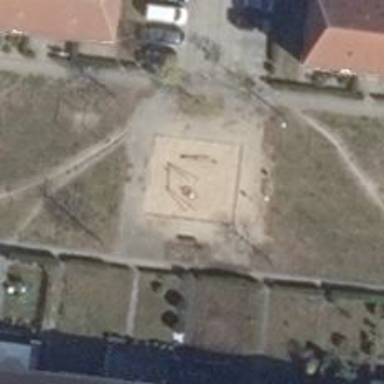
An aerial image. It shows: Playground featuring swings.